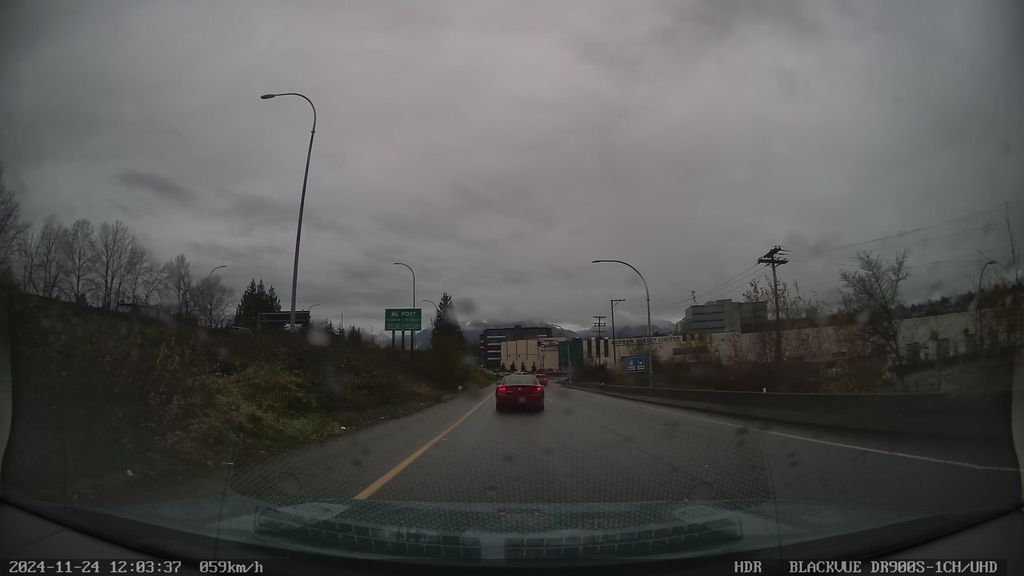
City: vancouver